Question: Say we have a base class 'green' and such hieraachy tree:

We have a list 'greenList' filled whith all classes 'red', 'blue' etc looking like 'green'. We do not create this list we are given it filled with data. We now want to create lists for 'red', 'yellow' etc classes. We do have headers for 'red' etc classes, we do not want to have 'getType' inside 'green' class.
How to sort that list 'greenList' into lists like 'redList', 'yellowList' etc in C++03 (using boost)?
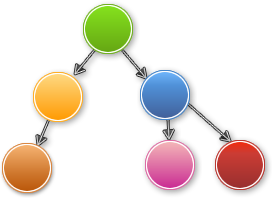
Answer: If they are pointers, use dynamic_cast and check the return value; if they are refs use dynamic cast inside a try/catch block.